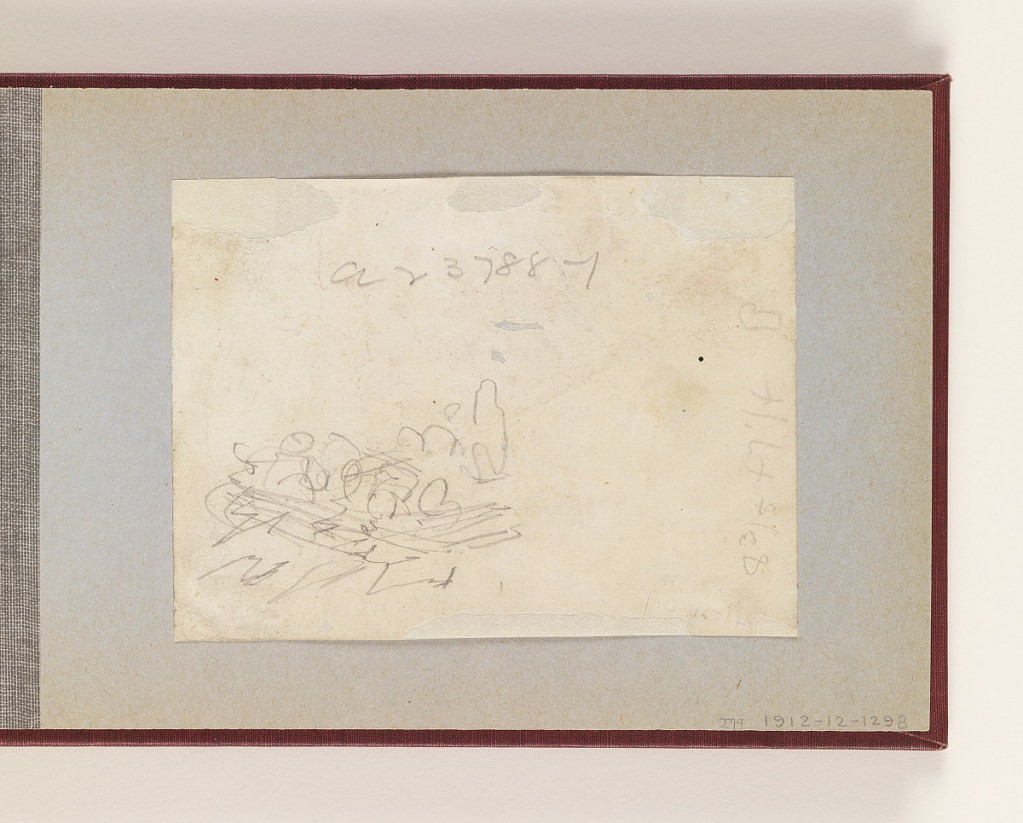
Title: Soldiers in a Sleigh or Wagon
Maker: Winslow Homer, American, 1836–1910
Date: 1862
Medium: Graphite on wove paper, laid down
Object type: Drawing
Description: Horizontal very rough sketch indicating soldiers in a sleigh or wagon (possibly).